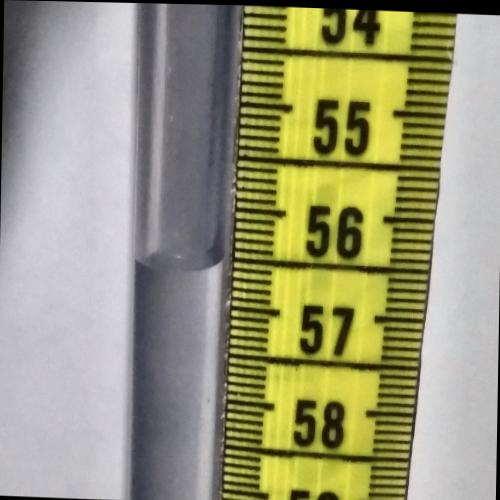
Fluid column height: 56.6 cm